Question:
interviewer asked me that how would u click checkbox using a name from above table.
I need to check the 'THOMAS HARDY' checkbox. I didnt't know where the check box was but the only thing I knew was the name 'THOMAS HARDY' . how can I click checkbox with 'THOMAS HARDY' using selenium web driver?
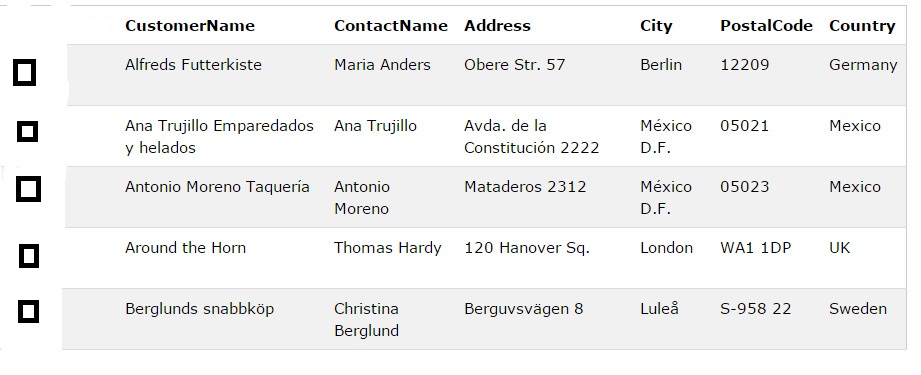
Answer: '''
$path_to_the_table/tr[td//text()[contains(.,'Thomas Hardy')]]/td[1]/input[@type='checkbox']
'''
To explain what this does, first is obviously the path to the table itself, then the XPath points to the tr that contains a child td that contains the text 'Thomas Hardy', from this row it points to the first td in that row and then to the input in there.
From there it's just a case of telling selenium to click.
here's the important part for clarity:
'''
tr[td//text()[contains(.,'Thomas Hardy')]]
'''
You may obviously need to tweak this depending on the exact structure of the table and surrounding elements, but checking the row based on the contents of it's cells is all the same. Good luck with the interview!